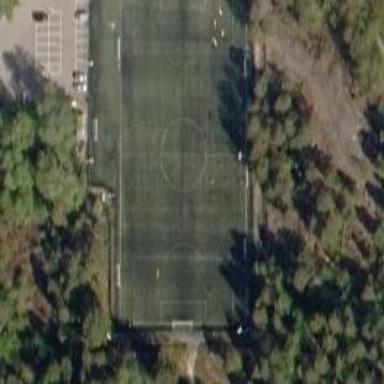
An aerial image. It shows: Artificial turf soccer pitch for leisure land.